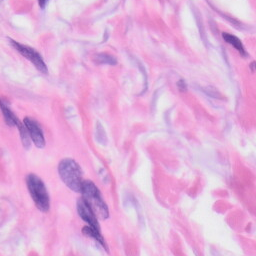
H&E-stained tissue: Skin